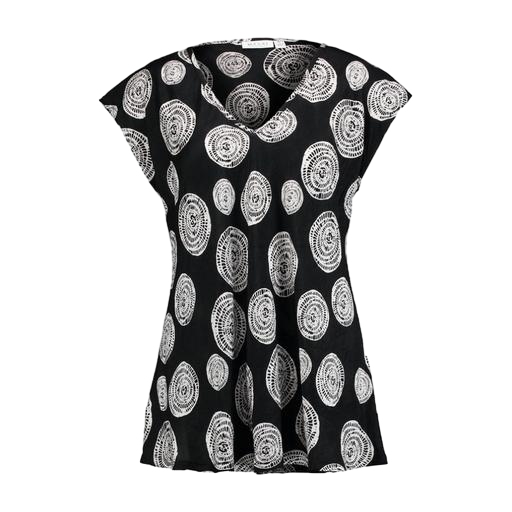
black printed cap-sleeve polo top, black printed cowl neck top, black printed jersey v-neck tunic blouse, white background